Question:
I want to display UIPickerView with UIToolBar on the top of pickerView with done and cancel button.Attached is the screen shot for the same.I also have tab bar controller in bottom side of view and I want to display pickerView over bottom bar thats why I am using uipickerView inside of actionsheet.Now my issue is how to dismiss that pickerView on cancelButton click which is added in UIActionSheet?
Following is the function to display pickerView :
'''
-(IBAction)setMile:(id)sender
{
menu = [[UIActionSheet alloc] initWithTitle:nil
delegate:self
cancelButtonTitle:nil
destructiveButtonTitle:nil
otherButtonTitles:nil];
// Add the picker
UIPickerView *pickerView = [[UIPickerView alloc] initWithFrame:CGRectMake(0,55,0,0)];
pickerView.delegate = self;
pickerView.showsSelectionIndicator = YES; // note this is default to NO
UIToolbar *pickerToolbar = [[UIToolbar alloc] initWithFrame:CGRectMake(0,0,320,44)];
pickerToolbar.barStyle = UIBarStyleBlackOpaque;
[pickerToolbar sizeToFit];
NSMutableArray *barItems = [[NSMutableArray alloc] init];
UIBarButtonItem *cancelBtn = [[UIBarButtonItem alloc] initWithBarButtonSystemItem:UIBarButtonSystemItemCancel target:self action:@selector(setMileCancel:)];
[barItems addObject:cancelBtn];
[cancelBtn release];
cancelBtn=nil;
UIBarButtonItem *flexSpace = [[UIBarButtonItem alloc] initWithBarButtonSystemItem:UIBarButtonSystemItemFlexibleSpace target:self action:nil];
[barItems addObject:flexSpace];
[flexSpace release];
flexSpace=nil;
UIBarButtonItem *doneBtn = [[UIBarButtonItem alloc] initWithBarButtonSystemItem:UIBarButtonSystemItemDone target:self action:@selector(setMileDone:)];
[barItems addObject:doneBtn];
[doneBtn release];
doneBtn=nil;
[pickerToolbar setItems:barItems animated:YES];
[barItems release];
barItems=nil;
[menu addSubview:pickerToolbar];
[menu addSubview:pickerView];
[menu showInView:self.view];
//[menu showFromTabBar:[[self tabBarController] tabBar]]; this code is not working
[menu setBounds:CGRectMake(0,0,320, 545)];
[pickerView release];
[menu release];
pickerView=nil;
menu=nil;
}
'''
I have following code on cancel button click
'''
-(IBAction)setMileCancel:(id)sender
{
//[menu removeFromSuperview];
[menu dismissWithClickedButtonIndex:0 animated:YES];
}
'''
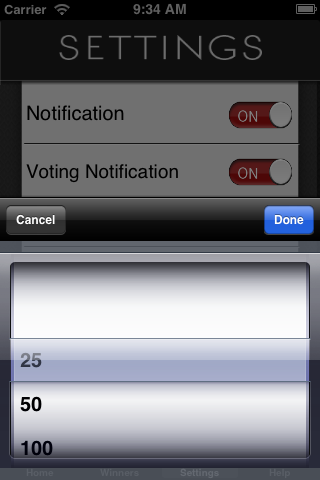
Answer: '''
// menu=nil;
Please comment this line, then it will work
'''